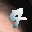
Label: 4